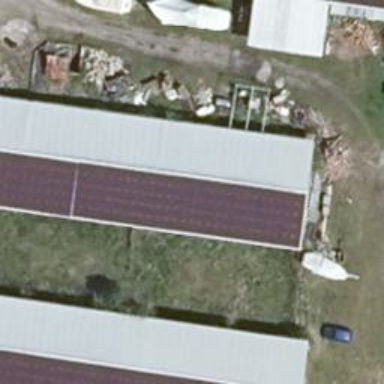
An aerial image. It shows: Gabled roof farm auxiliary building with the roof oriented along its length.